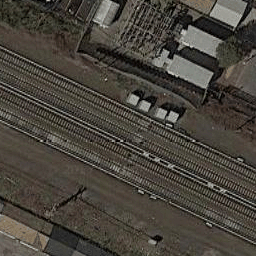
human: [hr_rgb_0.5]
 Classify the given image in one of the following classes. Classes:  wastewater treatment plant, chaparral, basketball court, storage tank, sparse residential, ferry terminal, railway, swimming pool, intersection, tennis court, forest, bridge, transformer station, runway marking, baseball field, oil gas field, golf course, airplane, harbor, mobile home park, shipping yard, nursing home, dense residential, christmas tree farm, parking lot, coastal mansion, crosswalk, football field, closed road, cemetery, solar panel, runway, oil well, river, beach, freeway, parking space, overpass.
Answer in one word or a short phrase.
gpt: railway